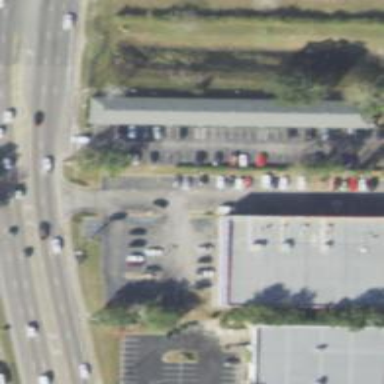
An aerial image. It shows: Parking space is available.